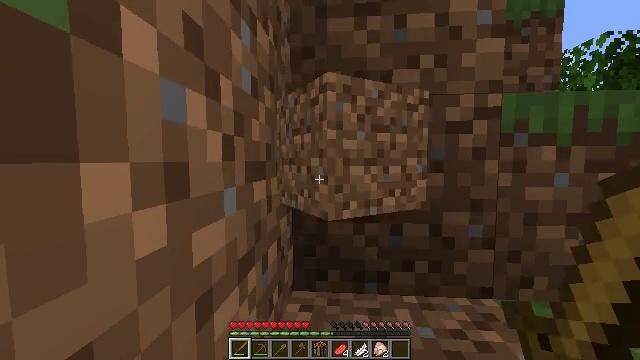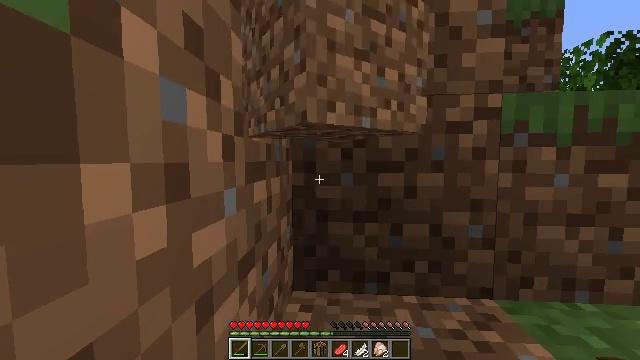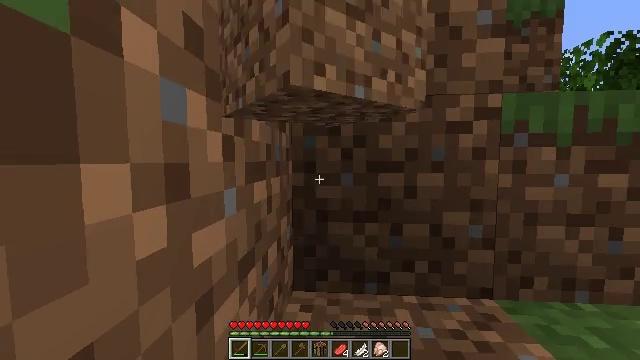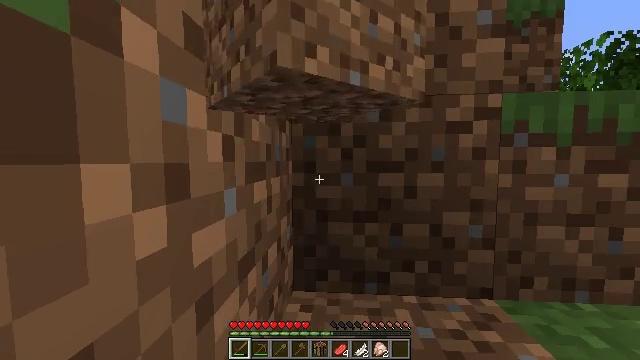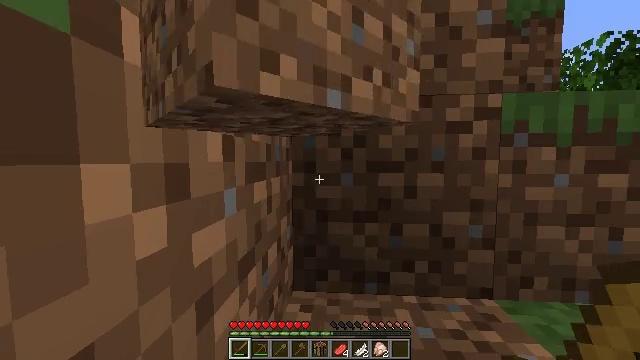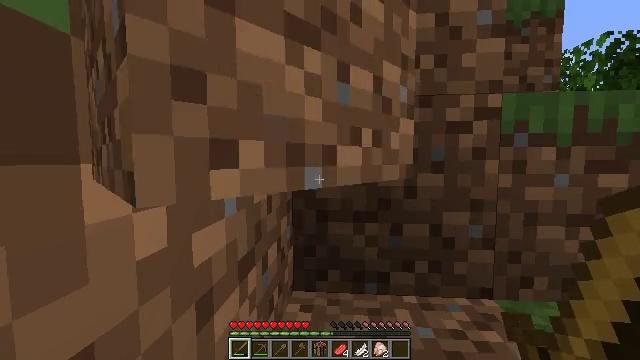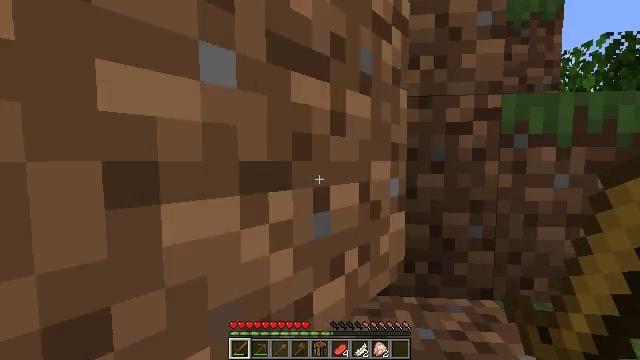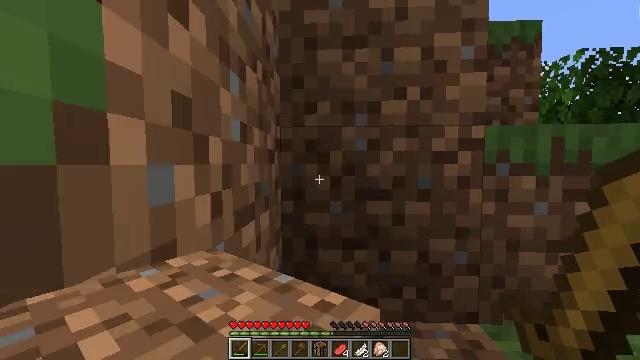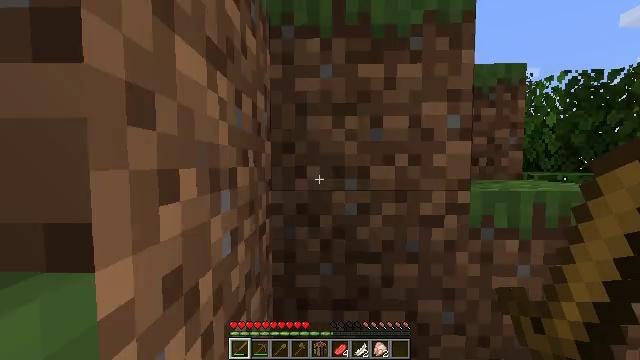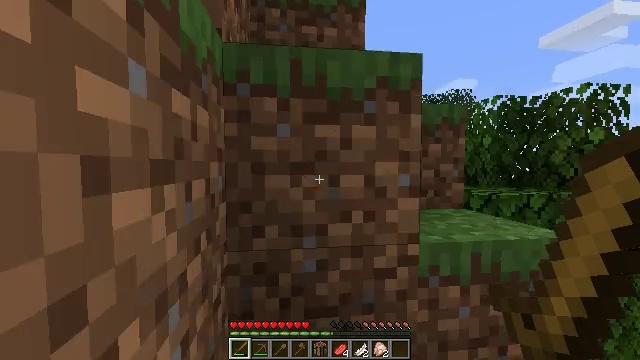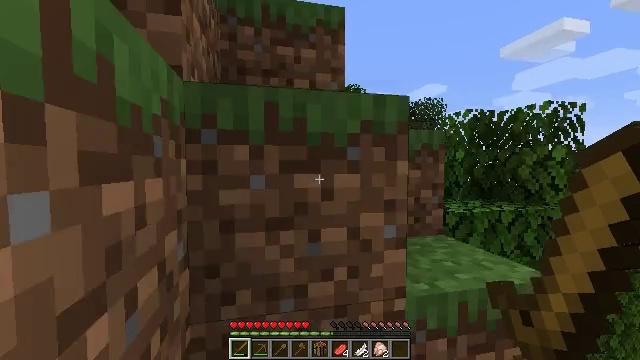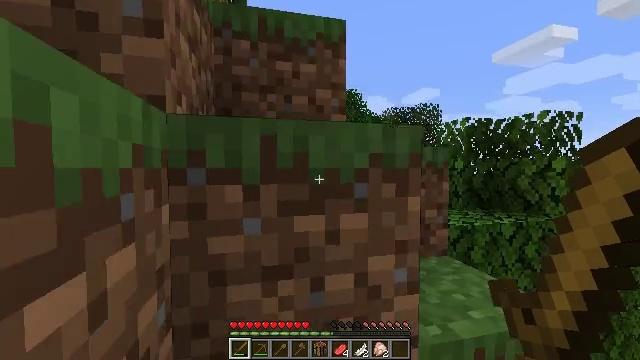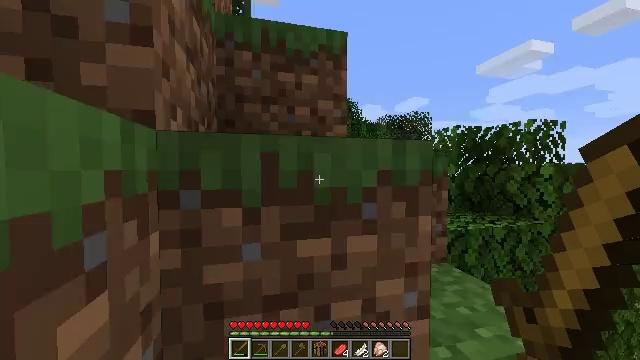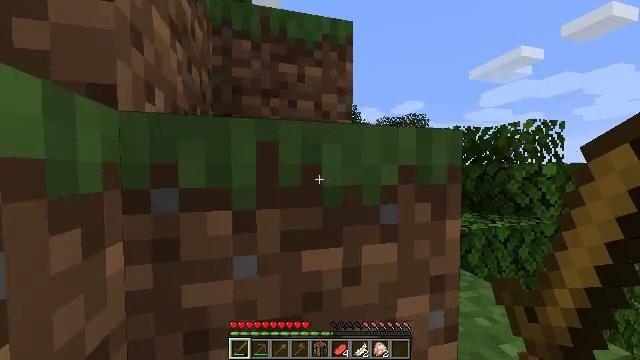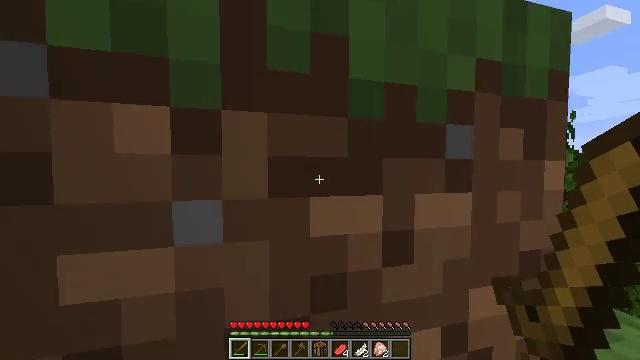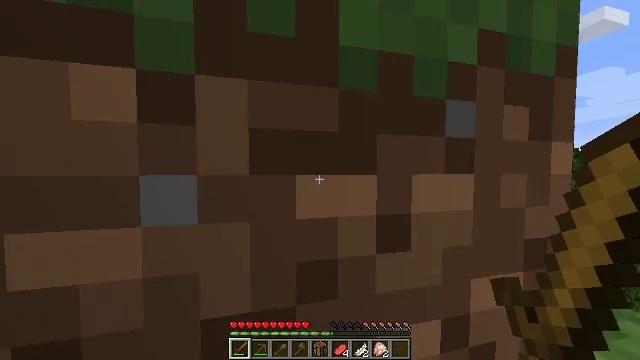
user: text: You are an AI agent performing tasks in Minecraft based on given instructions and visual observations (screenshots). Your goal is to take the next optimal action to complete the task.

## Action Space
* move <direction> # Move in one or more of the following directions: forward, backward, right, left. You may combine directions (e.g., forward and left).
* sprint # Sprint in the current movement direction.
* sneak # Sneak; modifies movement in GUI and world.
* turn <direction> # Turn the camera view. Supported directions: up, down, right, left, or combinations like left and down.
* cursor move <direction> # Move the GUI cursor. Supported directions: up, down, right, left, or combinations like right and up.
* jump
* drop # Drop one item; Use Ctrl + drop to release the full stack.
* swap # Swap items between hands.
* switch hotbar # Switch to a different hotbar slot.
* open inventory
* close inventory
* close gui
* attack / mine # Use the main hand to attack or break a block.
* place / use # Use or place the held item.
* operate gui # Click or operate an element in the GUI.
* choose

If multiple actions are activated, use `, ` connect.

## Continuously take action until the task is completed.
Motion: motion action
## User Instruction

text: Collect the grass block using a shovel.
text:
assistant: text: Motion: move forward, sprint
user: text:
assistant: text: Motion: move forward, sprint
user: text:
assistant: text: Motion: move forward, sprint
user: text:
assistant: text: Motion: move forward, sprint
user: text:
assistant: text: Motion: move forward, sprint
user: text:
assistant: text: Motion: move forward, sprint
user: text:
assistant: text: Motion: move forward, sprint, turn right, jump
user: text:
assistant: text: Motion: move forward, sprint, turn right, jump
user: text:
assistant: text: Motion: move forward, sprint, turn right, jump
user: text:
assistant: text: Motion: move forward, sprint, turn right, jump
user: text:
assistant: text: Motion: move forward, sprint, jump
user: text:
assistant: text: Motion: move forward, sprint, jump
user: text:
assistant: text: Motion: move forward, sprint, jump
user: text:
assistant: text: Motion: move forward, sprint, jump
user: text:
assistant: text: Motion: move forward, sprint, jump
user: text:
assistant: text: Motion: move forward, sprint, jump
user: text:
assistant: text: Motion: move forward, sprint, jump
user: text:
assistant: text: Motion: move forward, sprint, jump
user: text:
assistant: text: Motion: move forward, sprint, turn right and down, jump
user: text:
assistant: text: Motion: move forward, sprint, turn right, jump
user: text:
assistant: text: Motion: move forward, sprint, turn right, jump
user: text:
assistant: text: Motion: move forward, sprint, jump
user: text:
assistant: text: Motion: move forward, sprint, jump
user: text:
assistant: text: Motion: move forward, sprint, jump
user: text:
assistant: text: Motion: move forward, sprint, turn left, jump
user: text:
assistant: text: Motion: move forward, sprint, turn left and up, jump
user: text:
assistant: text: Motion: move forward, sprint, turn left and up, jump
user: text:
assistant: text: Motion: move forward, sprint, turn left, jump
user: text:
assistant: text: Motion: move forward, sprint, turn left, jump
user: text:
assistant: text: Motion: move forward, sprint, jump